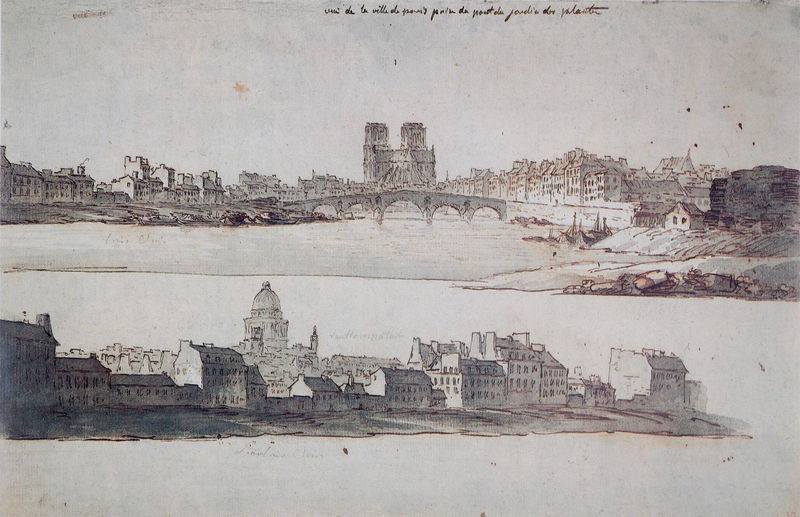
Titel: Zwei Stadtansichten von Paris
Künstler: Carl von Fischer
Standort: München
Institution: Architektursammlung der Technischen Universität
Schlagwörter: dunkel, feder, felsen, himmel, meer, schatten, wasser, weiß, aquarell, fluss, landschaft, stadt, ufer, braun, fenster, frankreich, grau, hell, licht, paris, schwarz, skizze, zeichnung, gebäude, haus, schleier, steine, häuser, brücke, gewässer, kanal, kirche, boot, boote, kahn, kamin, kamine, schornstein, turm, helldunkel, küste, schiff, schiffe, schrift, strand, papier, ansicht, bogen, fassade, fassaden, italien, vedute, venedig, zwei, studie, mast, dächer, schornsteine, französisch, kähne, seine, bogenbrücke, kuppel, masten, strom, architecture, windows, tadt, grossstadt, panorama, stadtansicht, bögen, penis, laviert, nische, tusche, wasserfarben, türme, dom, schwarz-weiß, überschrift, wässrig, bleistift, entwurf, pinsel, kathedrale, pantheon, rom, florenz, building, water, houses, river, drawing, postkarte, dresden, sketch, rötel, handschrift, bridge, town, tiber, city, beschriftunge, doppeltürme, häuserzeile, invalidendom, montmartre, nischen, notr dame, notre dame, pont neuf, zeichnungen, petersdom, loire, flussufer, dome, übereinander, watercolor, watercolour, towers, kan, thames, schrrift, st pauls, domw, river thames, notredamme